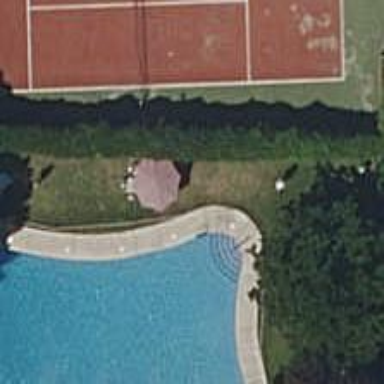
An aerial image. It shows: Swimming pool located in leisure land.